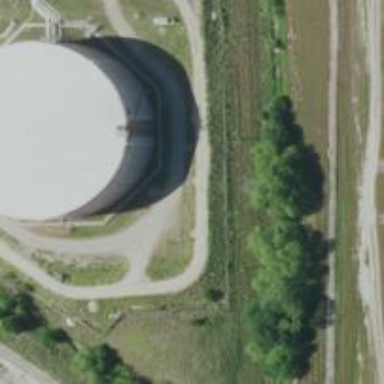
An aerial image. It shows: Storage tank that is man-made.